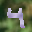
Label: 4